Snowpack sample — Loveland Pass, Silver Plume, Colorado, USA (1/12/25, 11:40 AM MST)
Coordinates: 39.66, -105.88
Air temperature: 7 °F
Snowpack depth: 140 cm
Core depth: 10 cm
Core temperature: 41 °F
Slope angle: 11°, slope face: 30°
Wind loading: high
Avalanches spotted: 2
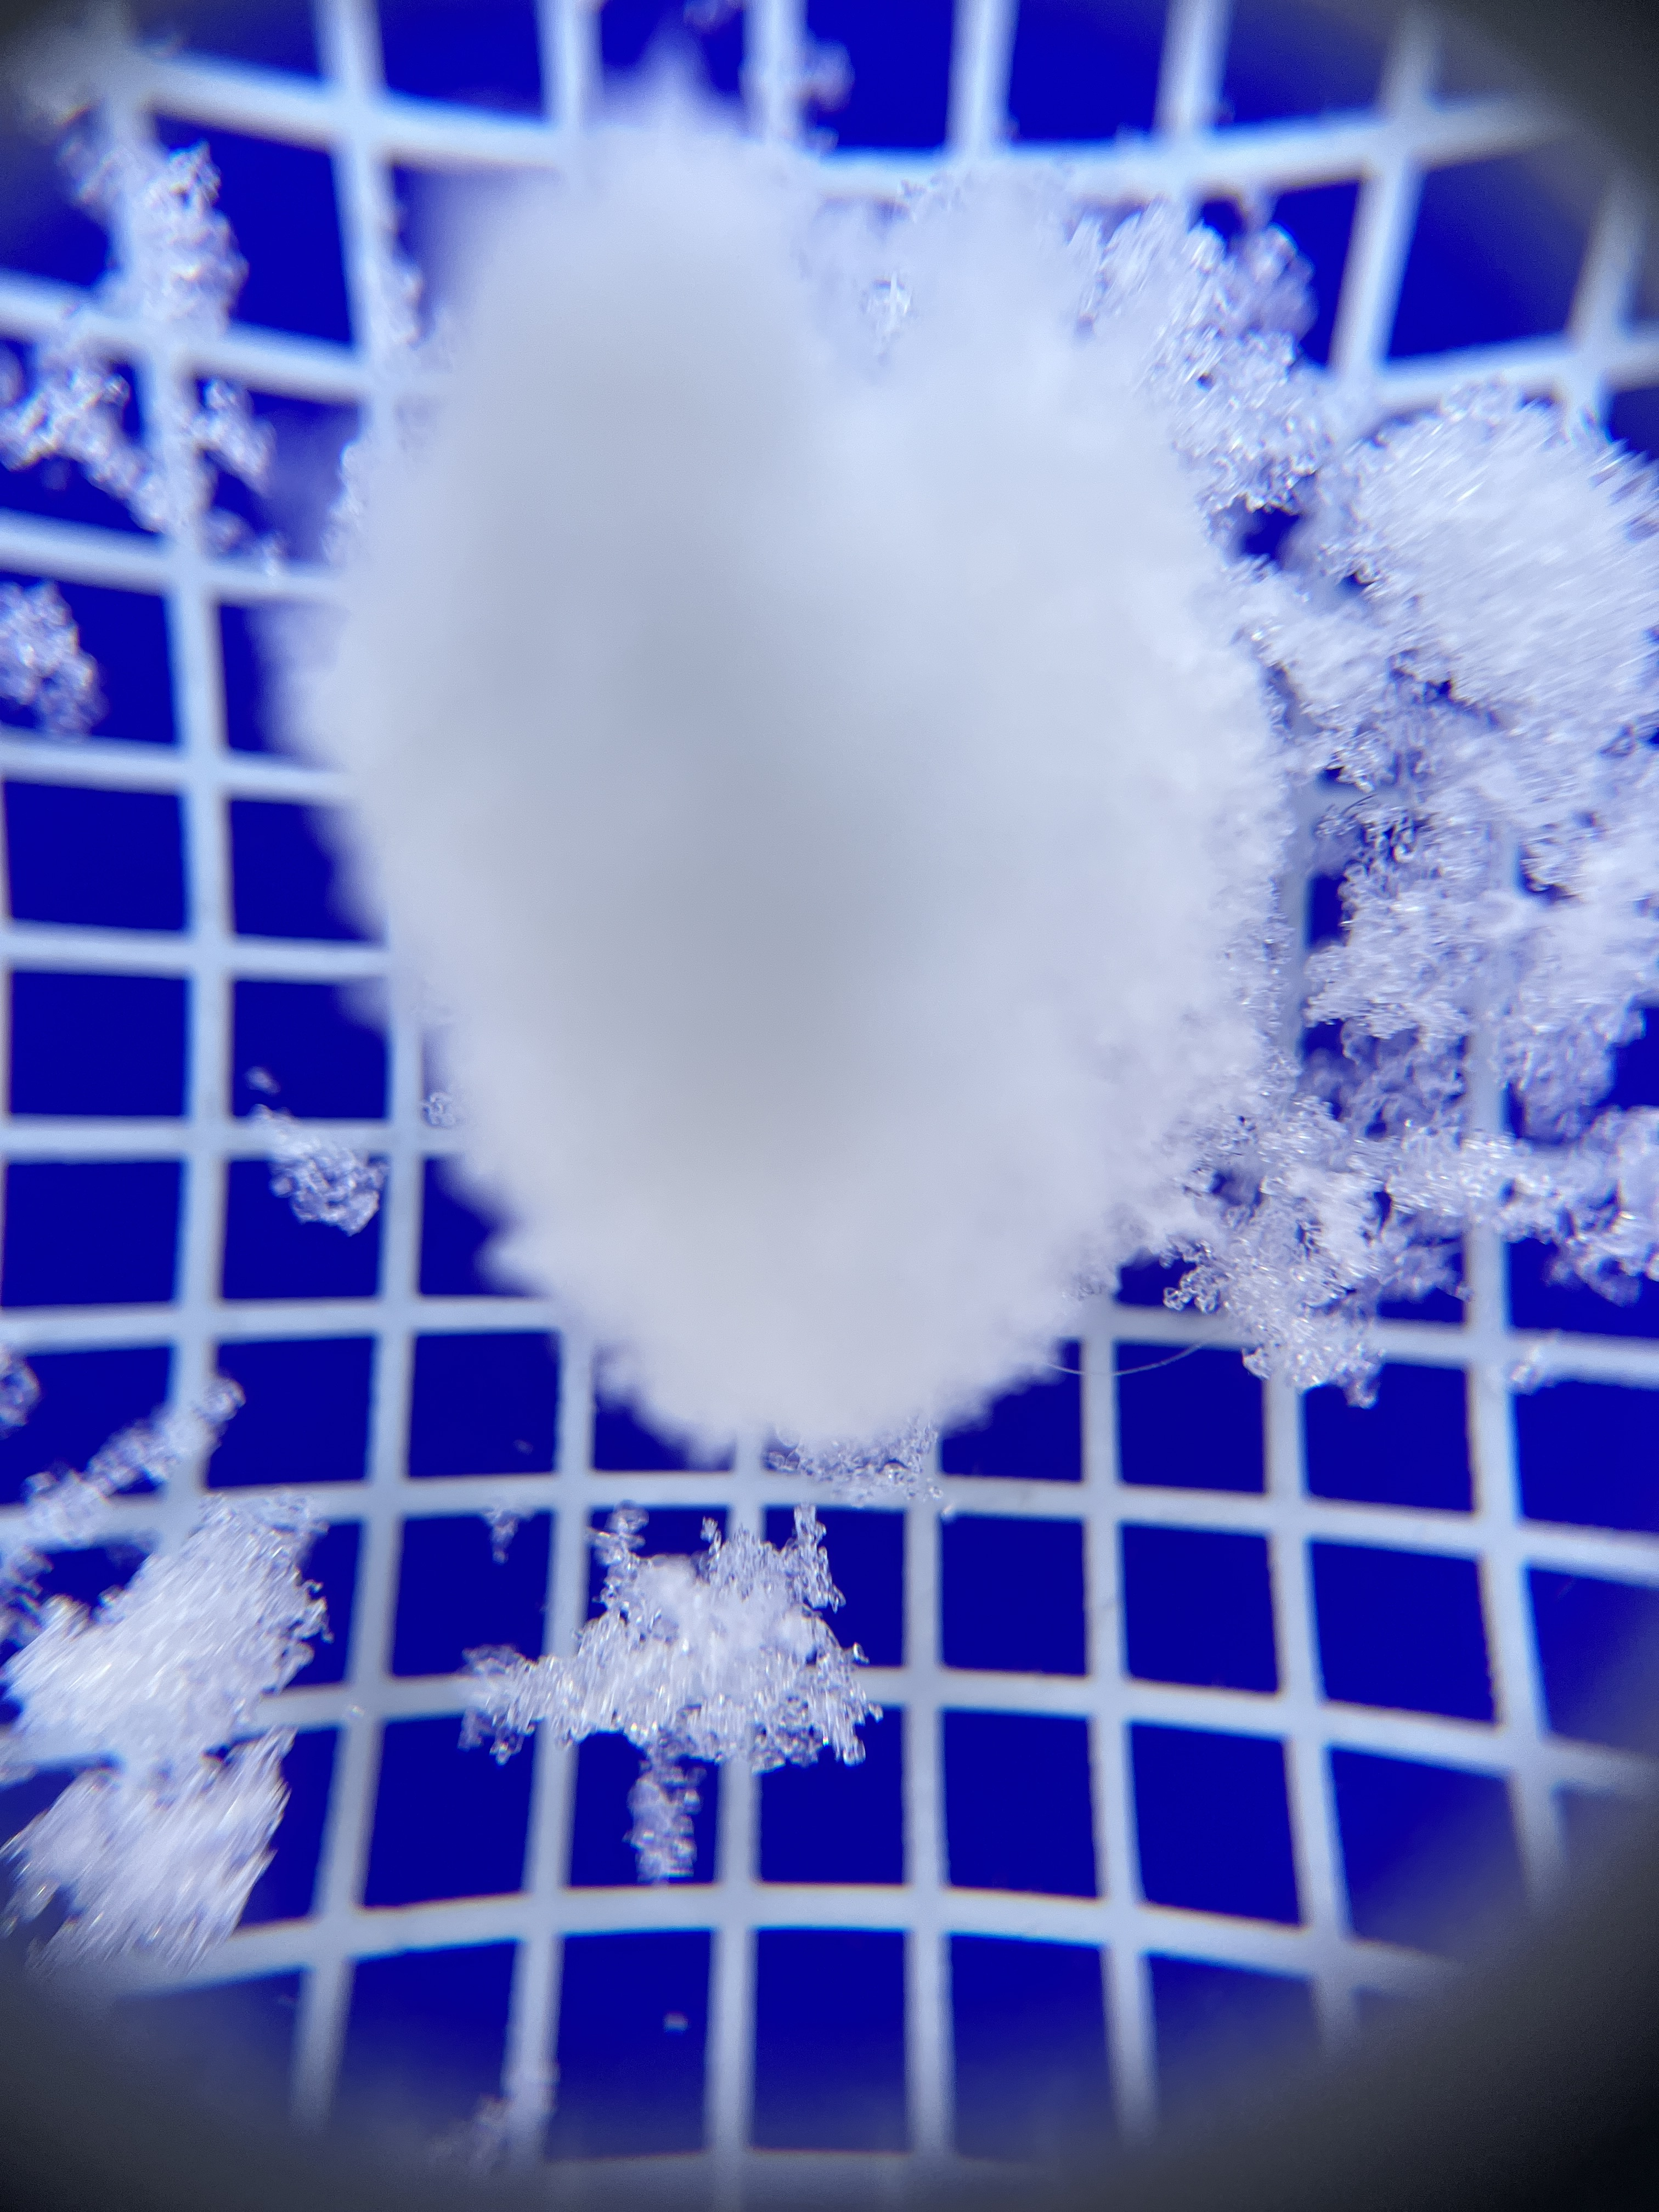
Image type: magnified_profile
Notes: Pilot using slightly modified coring method that took too large segment for snow profile picturing, advised not to use in higher level models. Two avalanche on south face nearby, partially cloudy with light snow in the last 24 hours. Lots of wind loading on eastern features.